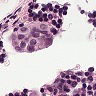
Metastatic tissue present: yes